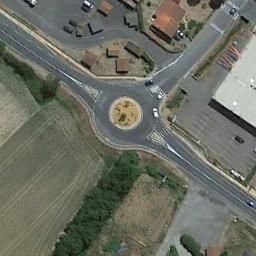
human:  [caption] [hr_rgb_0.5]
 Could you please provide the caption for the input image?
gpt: The roundabout is next to the farmland and houses .

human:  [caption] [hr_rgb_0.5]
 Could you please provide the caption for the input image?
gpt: There is a car at the roundabout .

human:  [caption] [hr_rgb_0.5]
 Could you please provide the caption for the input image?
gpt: There are several moving vehicles on the road at the roundabout, And there are some buildings and a large area of ​​farmland around the roundabout .

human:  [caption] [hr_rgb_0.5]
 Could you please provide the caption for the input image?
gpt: The roundabout with three exits and entrances is between the lawn and some buildings .

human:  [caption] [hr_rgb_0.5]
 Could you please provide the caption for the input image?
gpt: There are some buildings beside the roundabout .